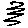
Label: zigzag